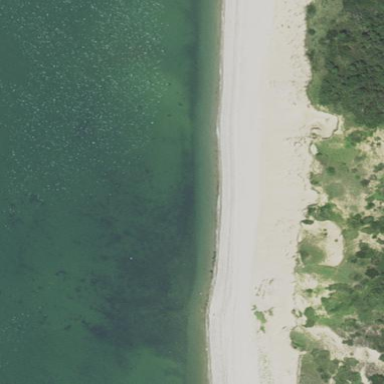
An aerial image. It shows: Sandy beach.